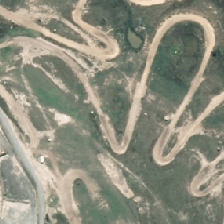
Land cover: urban_parkland